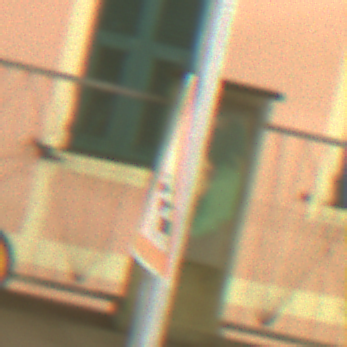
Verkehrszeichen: Stau
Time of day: Night
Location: Outdoor (Urban)
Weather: PartlyCloudy
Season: NotSpecified
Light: Artificial